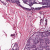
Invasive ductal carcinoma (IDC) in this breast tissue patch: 0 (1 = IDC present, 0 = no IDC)